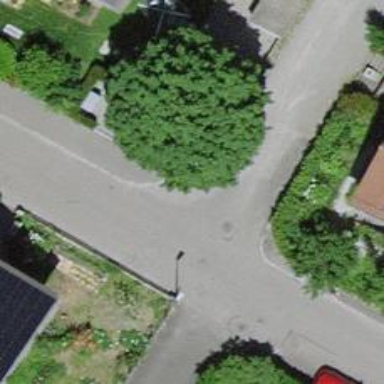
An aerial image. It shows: Residential road with fine gravel surface.